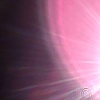
Label: sunburn